Aerial crown-view tile of a tropical tree (Barro Colorado Island, Panama), acquired 20250616:
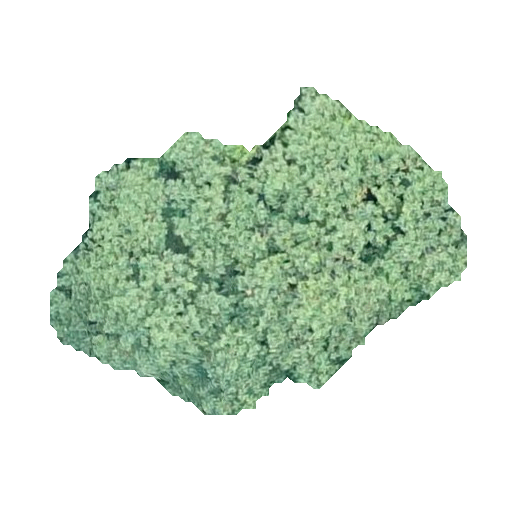
Species: Hieronyma alchorneoides
GBIF accepted scientific name: Hieronyma alchorneoides
Crown area: 124.6 m²